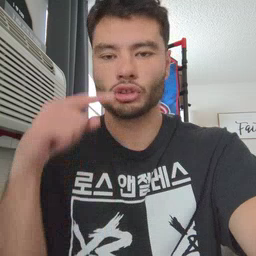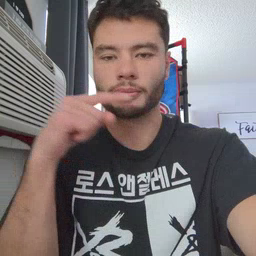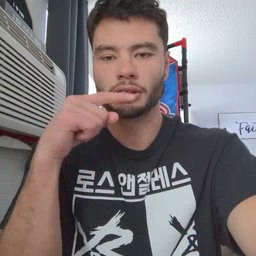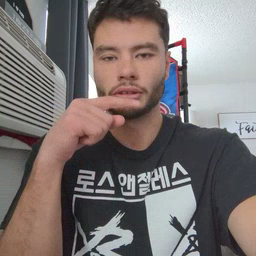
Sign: toothbrush